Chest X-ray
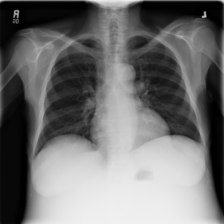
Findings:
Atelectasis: negative
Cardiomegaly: negative
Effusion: negative
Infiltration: negative
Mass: negative
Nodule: negative
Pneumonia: negative
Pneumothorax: negative
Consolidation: negative
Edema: negative
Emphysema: negative
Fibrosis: negative
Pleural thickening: negative
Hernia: negative